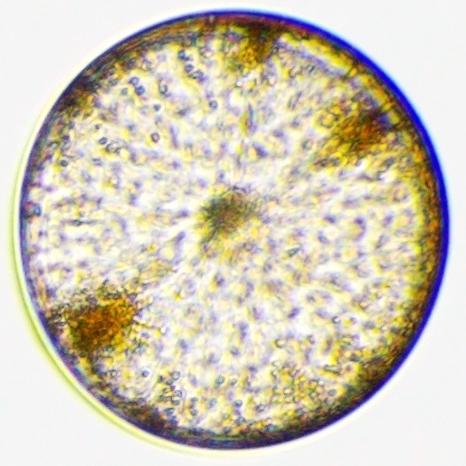
Label: Coscinodiscus